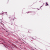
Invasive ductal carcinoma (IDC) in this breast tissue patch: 0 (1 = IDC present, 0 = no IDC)